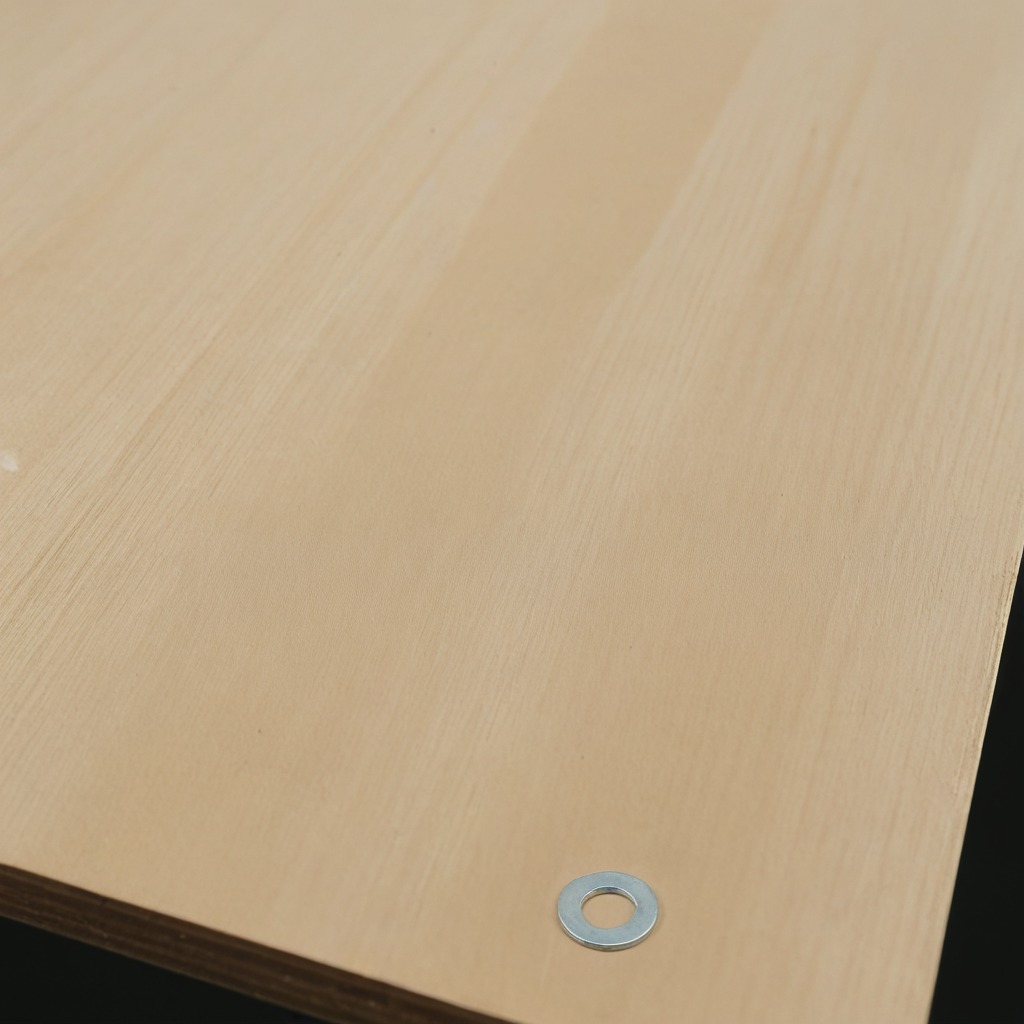
A flat metal washer is lying on a plywood surface in a paint workshop lit by afternoon window light.